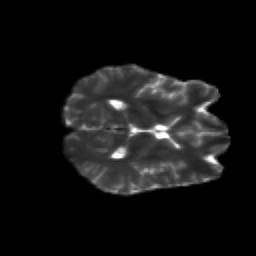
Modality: T2w
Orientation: axial
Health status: healthy
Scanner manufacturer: siemens
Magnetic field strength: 3 T
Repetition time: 12 s
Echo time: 0.092 s